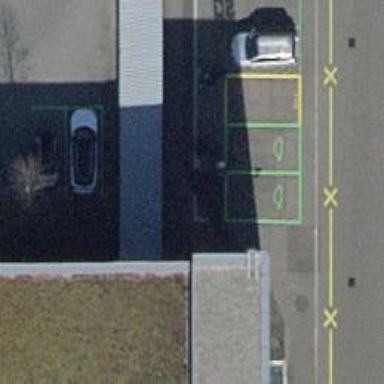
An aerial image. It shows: Charging station.